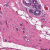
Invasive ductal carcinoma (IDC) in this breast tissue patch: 0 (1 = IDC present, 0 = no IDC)